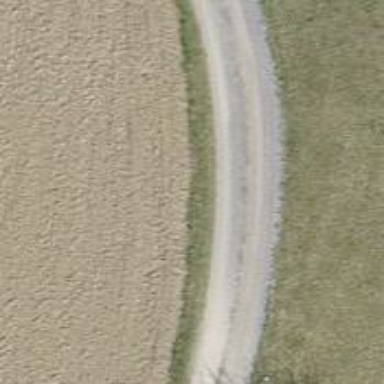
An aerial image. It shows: Well-maintained track road with grade 1 tracktype.